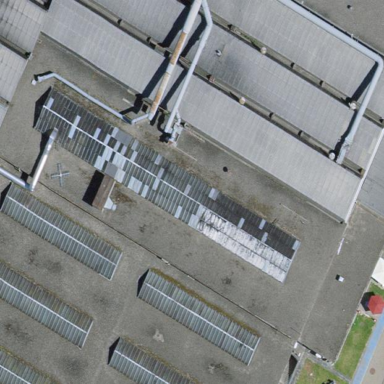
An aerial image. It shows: Industrial building.